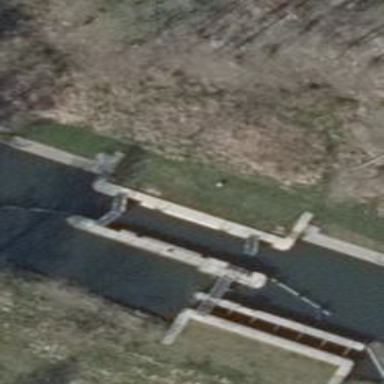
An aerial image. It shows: Lock gate on waterway.